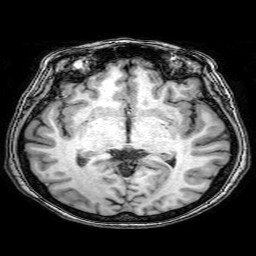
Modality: T1w
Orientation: coronal
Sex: female
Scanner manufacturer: philips
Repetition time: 0.008133 s
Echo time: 0.00372 s